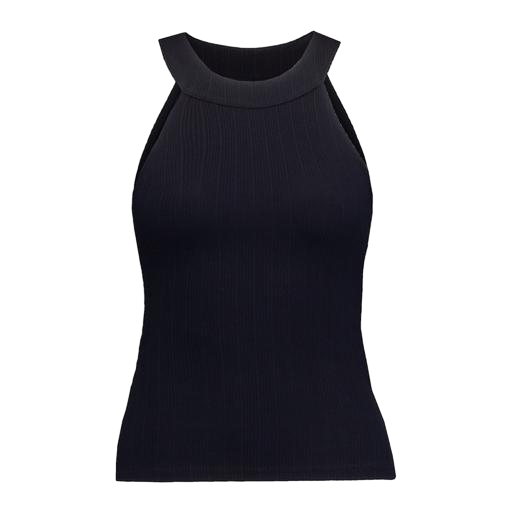
black ribbed tank top, black halter tank, black high-neck racerback, white background